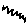
Label: zigzag